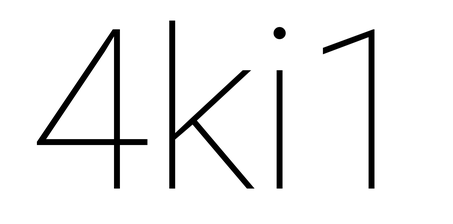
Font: Roboto_Thin